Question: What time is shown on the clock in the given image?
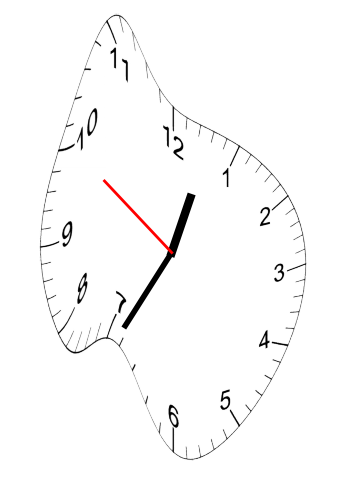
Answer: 12:34:50